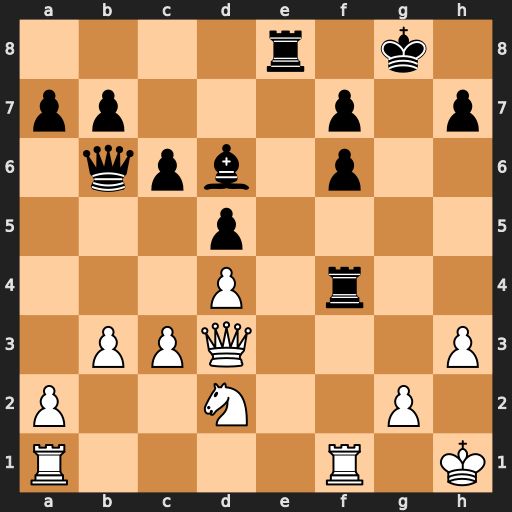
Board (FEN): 4r1k1/pp3p1p/1qpb1p2/3p4/3P1r2/1PPQ3P/P2N2P1/R4R1K
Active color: w
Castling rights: -
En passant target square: -
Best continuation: Qg3+ Kf8 Rxf4 Qc7 Raf1